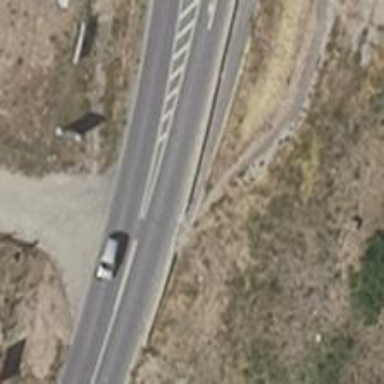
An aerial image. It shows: Secondary road with asphalt surface and cycle track.